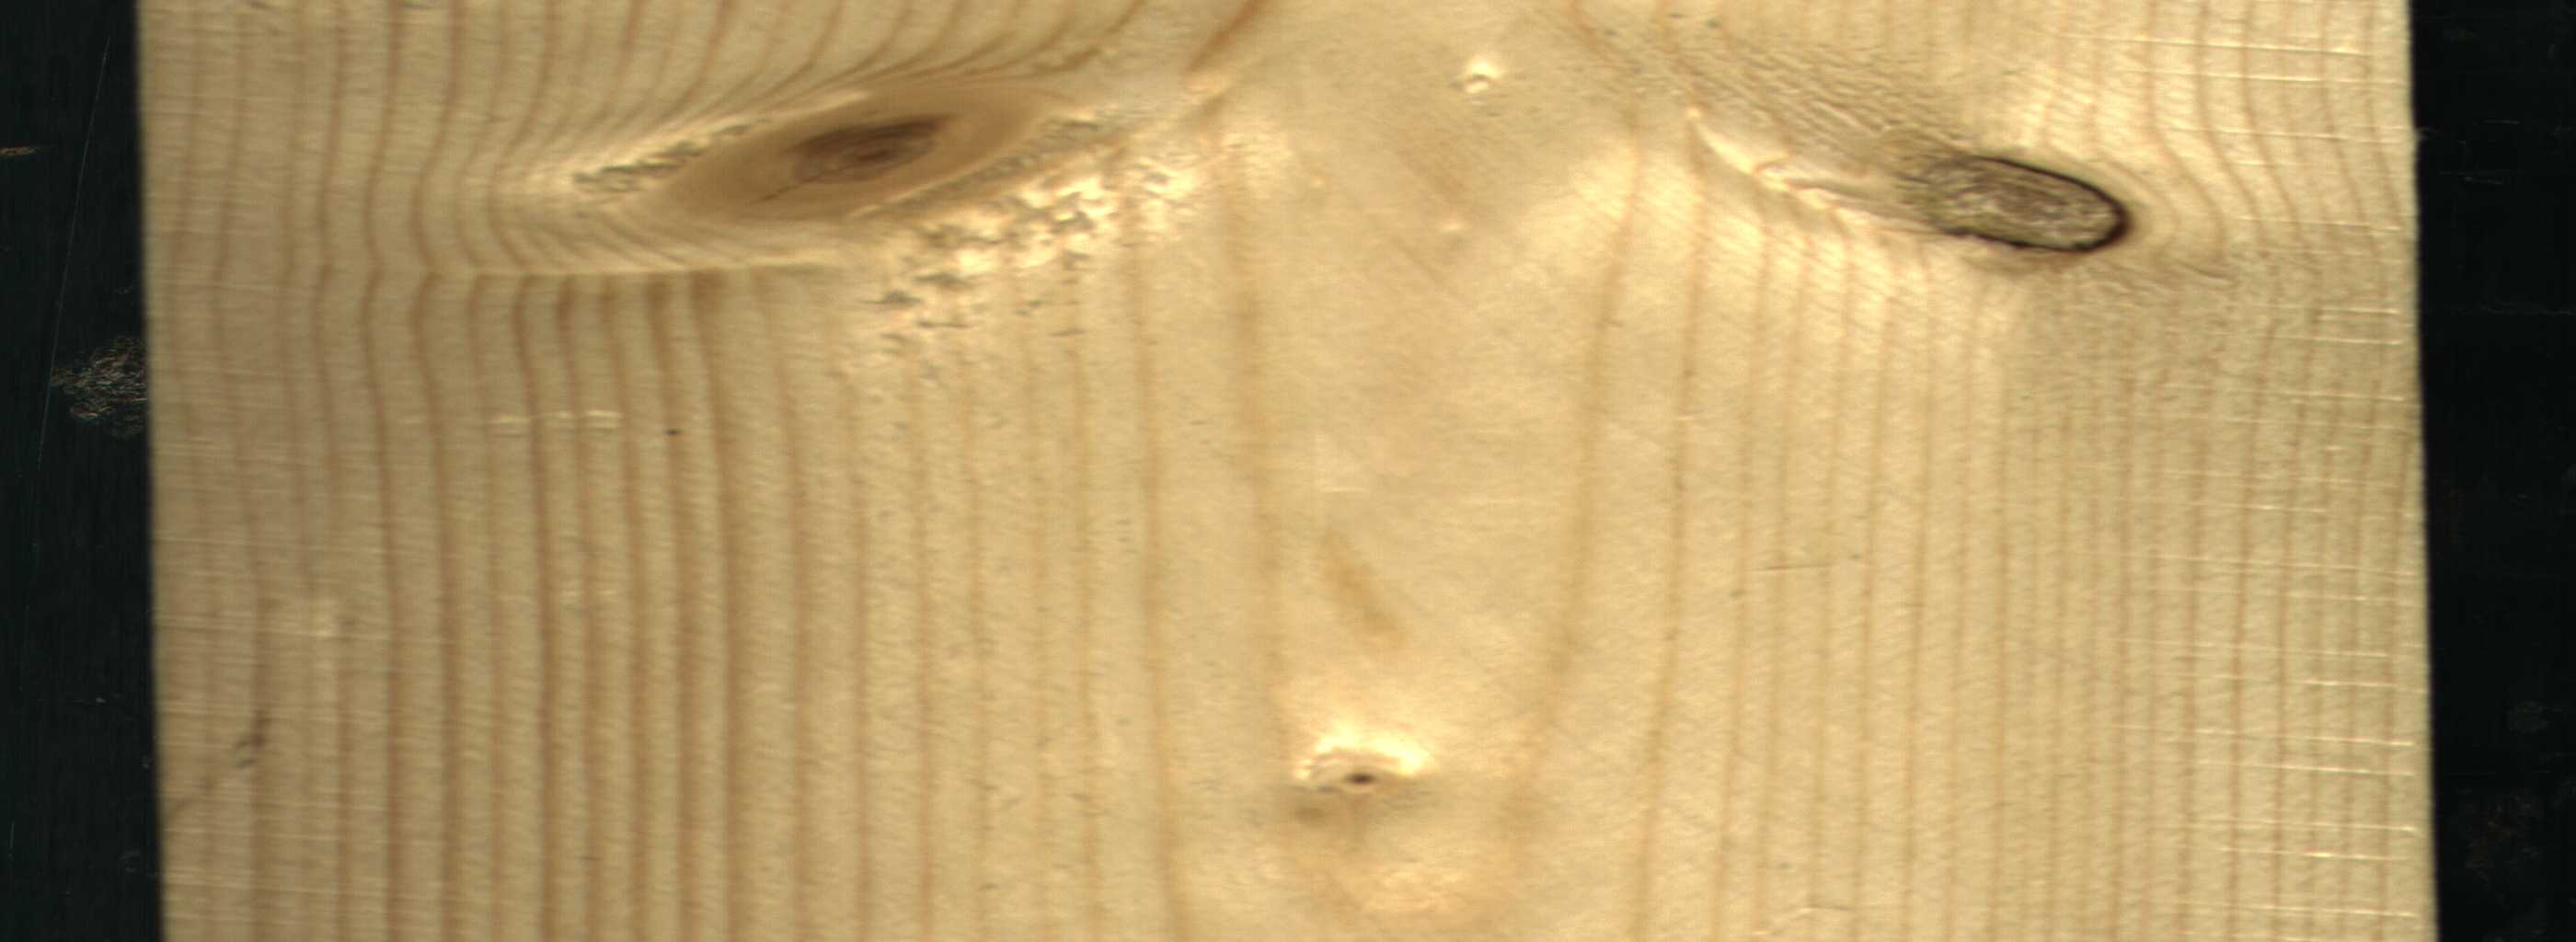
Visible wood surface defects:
Dead_Knot
Live_Knot
Live_Knot